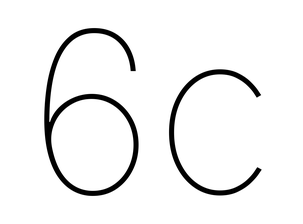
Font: Inter_Thin